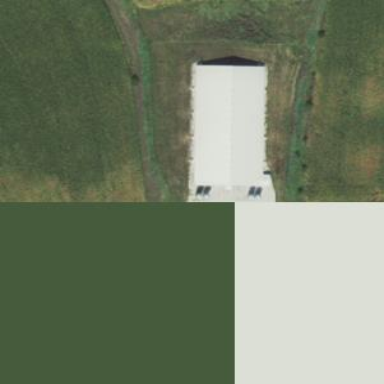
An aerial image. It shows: Farmyard area.